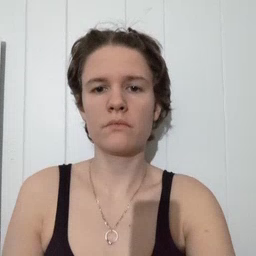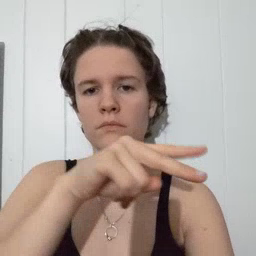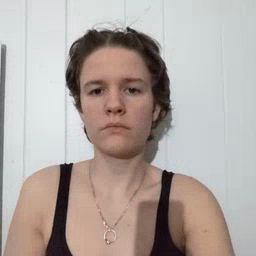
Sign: fall